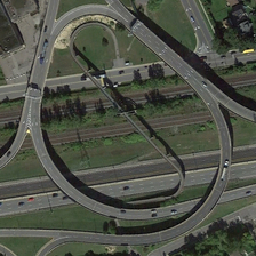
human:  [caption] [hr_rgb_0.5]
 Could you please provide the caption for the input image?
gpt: Two railway lines pass through the ring overpass.

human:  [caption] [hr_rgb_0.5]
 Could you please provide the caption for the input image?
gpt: several cars are running on the flyovers and the road on the ground parralleled with railways .

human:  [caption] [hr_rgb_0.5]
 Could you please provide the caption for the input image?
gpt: The two railways pass through the circular viaduct.

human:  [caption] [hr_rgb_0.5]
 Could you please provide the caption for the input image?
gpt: The two railways are crossing the circular viaduct.

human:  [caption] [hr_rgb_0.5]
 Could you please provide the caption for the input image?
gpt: Two railway lines pass through a circular bridge.